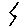
Label: zigzag